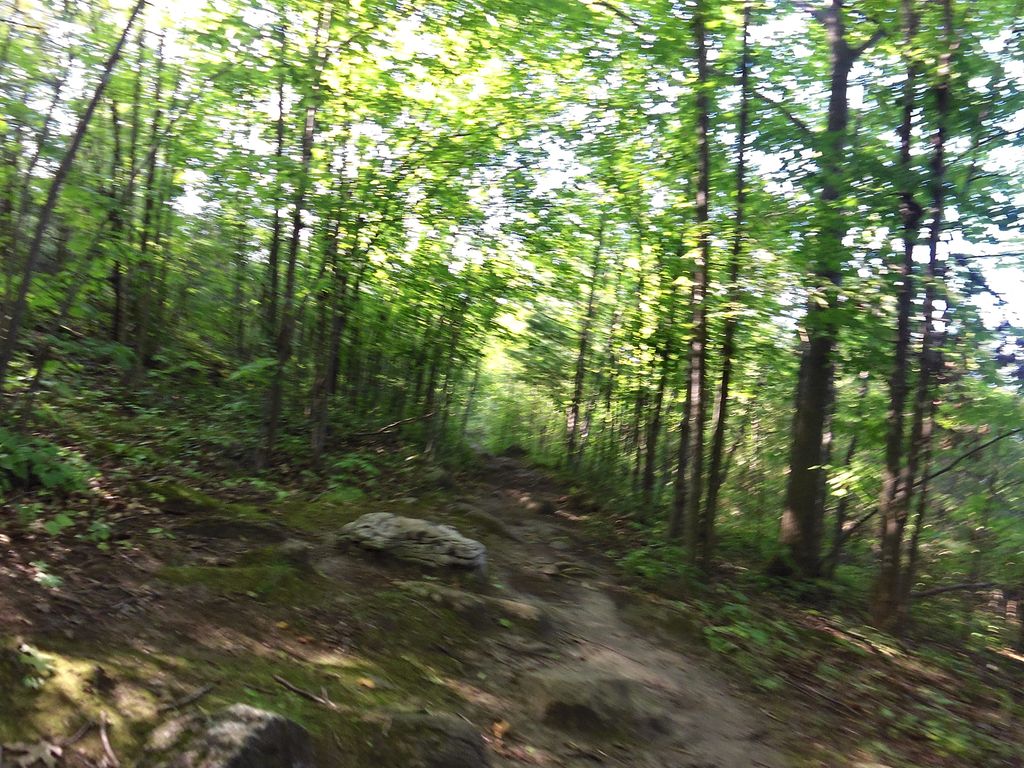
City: ottawa-gatineau